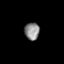
Tissue: prostate
Cell type: Fibroblasts
Senescence score: 0.7541
Nuclear area (px): 253
Mean DAPI intensity: 139.273